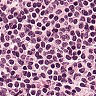
Metastatic tissue present: no